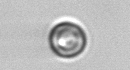
Label: Thalassiosira